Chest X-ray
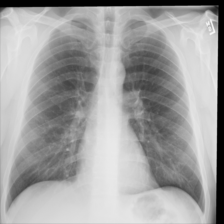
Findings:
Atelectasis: negative
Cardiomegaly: negative
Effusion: negative
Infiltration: negative
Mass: negative
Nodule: negative
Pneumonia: negative
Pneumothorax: negative
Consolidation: negative
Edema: negative
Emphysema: negative
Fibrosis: negative
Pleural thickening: negative
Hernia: negative